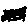
Label: zigzag